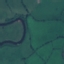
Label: Pasture